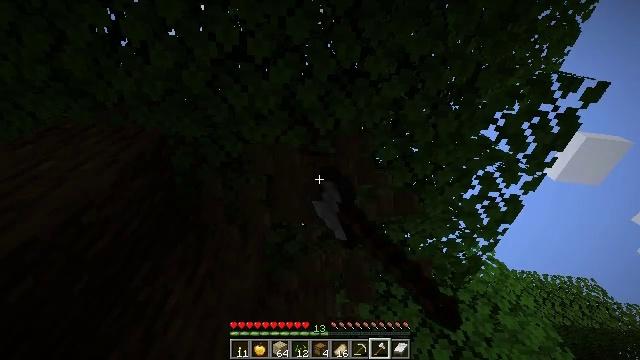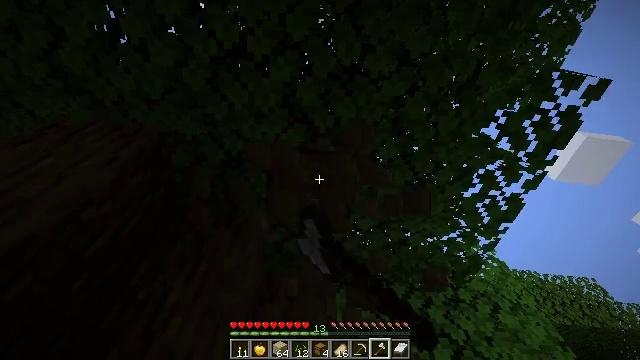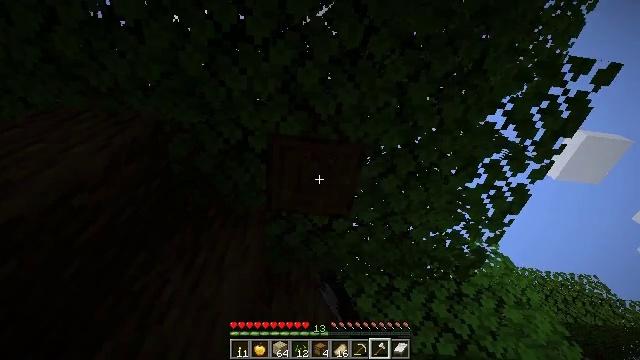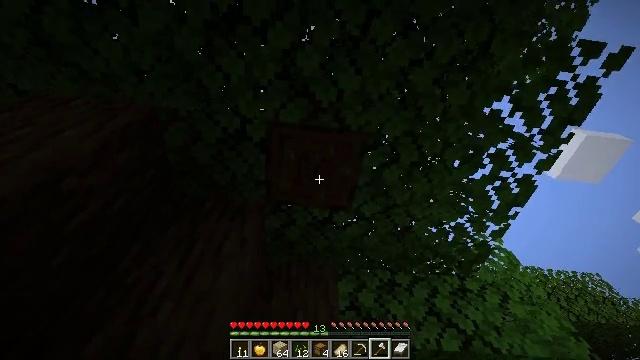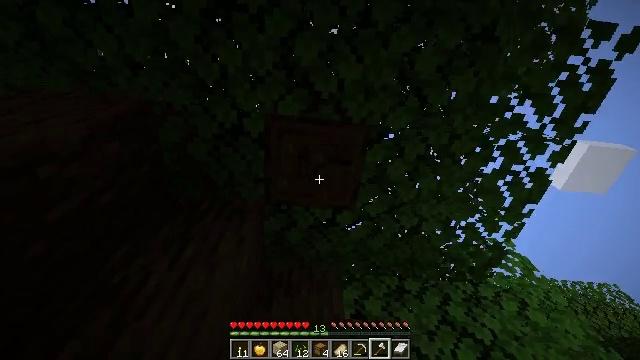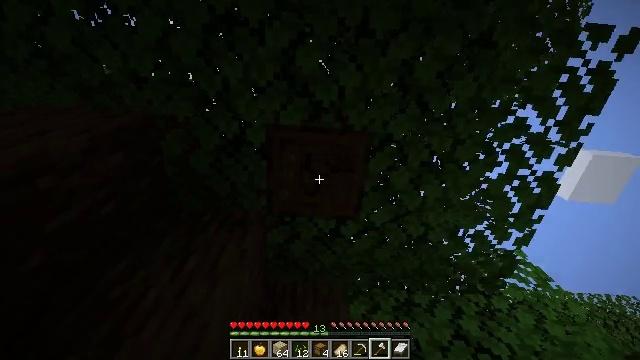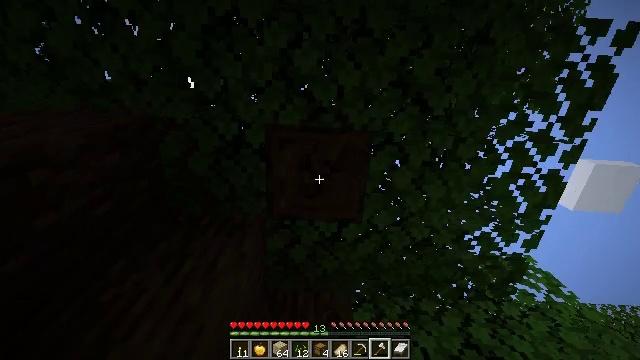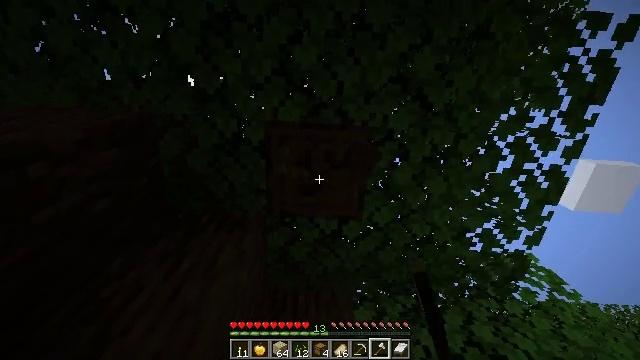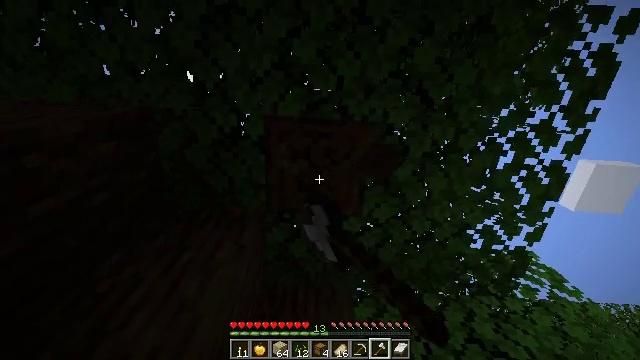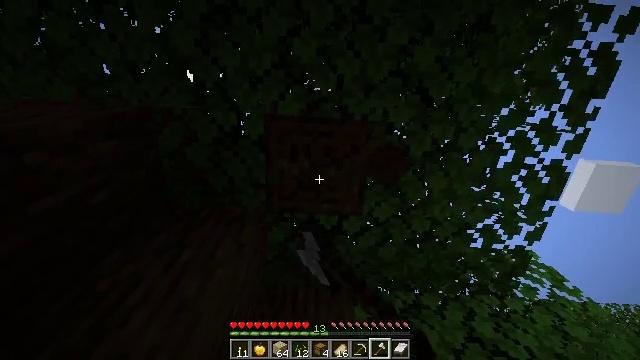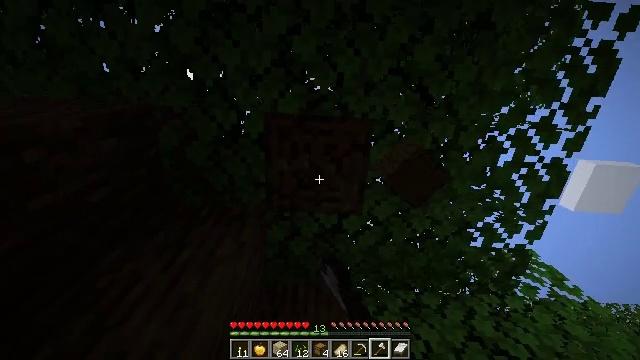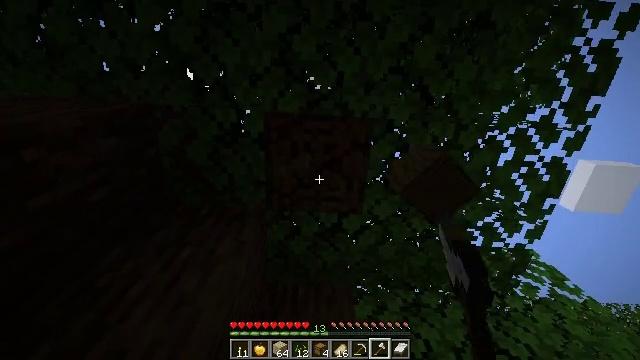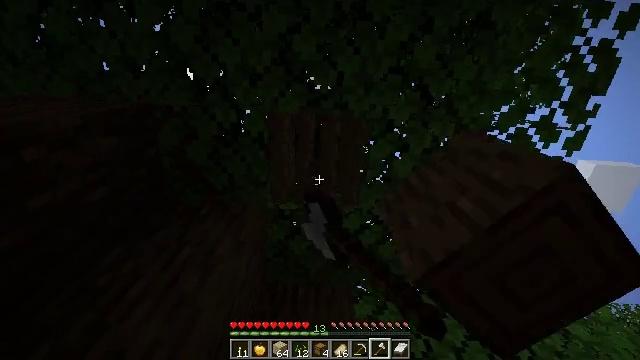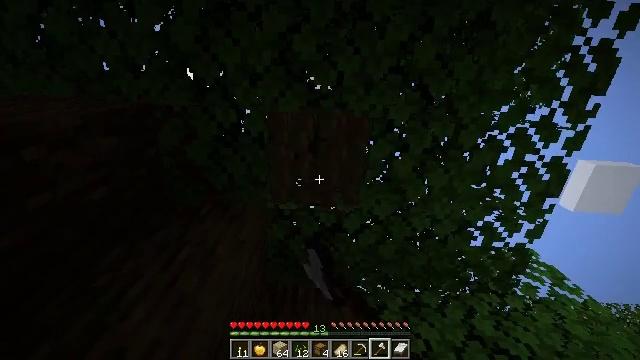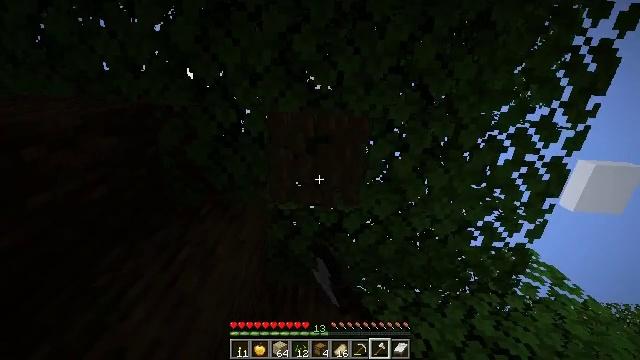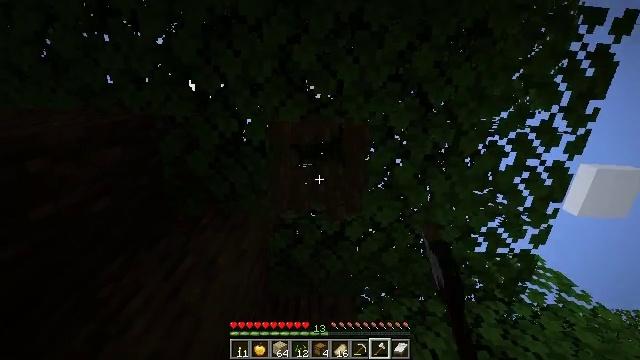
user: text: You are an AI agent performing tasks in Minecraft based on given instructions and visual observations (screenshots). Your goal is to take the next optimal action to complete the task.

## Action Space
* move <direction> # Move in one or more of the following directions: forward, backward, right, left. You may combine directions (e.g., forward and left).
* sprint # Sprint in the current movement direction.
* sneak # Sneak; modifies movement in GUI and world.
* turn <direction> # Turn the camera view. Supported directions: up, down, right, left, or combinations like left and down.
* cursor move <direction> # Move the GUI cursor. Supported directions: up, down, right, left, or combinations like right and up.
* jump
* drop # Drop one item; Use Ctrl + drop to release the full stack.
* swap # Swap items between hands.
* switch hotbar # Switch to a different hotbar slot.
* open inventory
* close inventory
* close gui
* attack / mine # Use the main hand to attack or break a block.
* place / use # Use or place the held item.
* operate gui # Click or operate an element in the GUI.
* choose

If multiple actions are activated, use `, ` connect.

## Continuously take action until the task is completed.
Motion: motion action
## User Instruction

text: Collect dark oak log for building.
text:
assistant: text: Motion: move forward, attack / mine
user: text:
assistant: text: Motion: move forward, attack / mine
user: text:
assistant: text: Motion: move forward, attack / mine
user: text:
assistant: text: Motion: move forward, turn left and up, attack / mine
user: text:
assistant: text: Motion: turn left and up, attack / mine
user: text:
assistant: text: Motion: turn up, attack / mine
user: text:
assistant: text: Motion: attack / mine
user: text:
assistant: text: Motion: attack / mine
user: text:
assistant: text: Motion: attack / mine
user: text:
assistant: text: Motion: attack / mine
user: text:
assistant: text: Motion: attack / mine
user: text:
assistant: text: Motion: attack / mine
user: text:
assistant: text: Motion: attack / mine
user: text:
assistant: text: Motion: attack / mine
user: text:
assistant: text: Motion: turn up, attack / mine
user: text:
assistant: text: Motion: turn up, attack / mine
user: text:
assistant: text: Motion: attack / mine